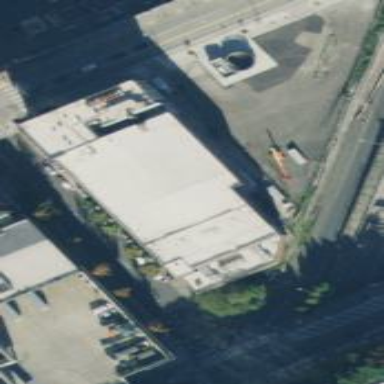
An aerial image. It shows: Theater building.